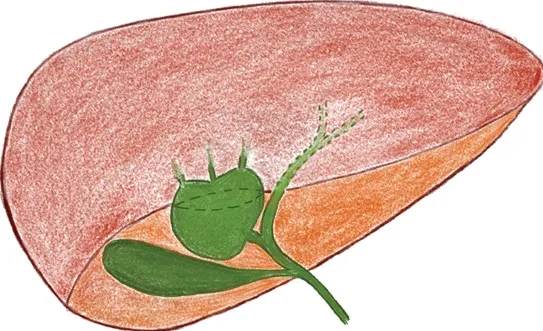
Case 1:. Schematic drawing of the choledochal malformation of the right-hepatic duct.
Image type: pathology (gram)